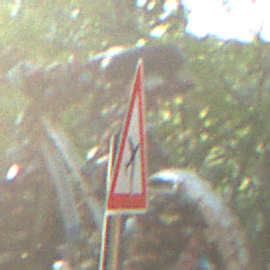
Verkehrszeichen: FlugbetriebLinks
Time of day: SunriseSunset
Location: Outdoor (Suburban)
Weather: Clear
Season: NotSpecified
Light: Natural